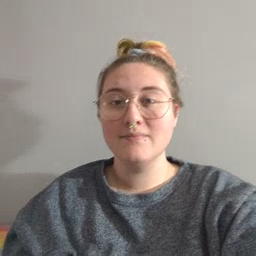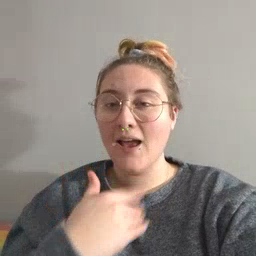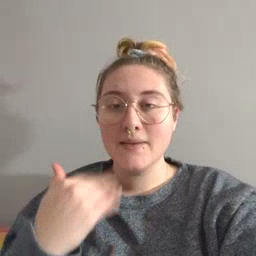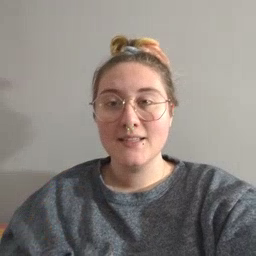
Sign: napkin